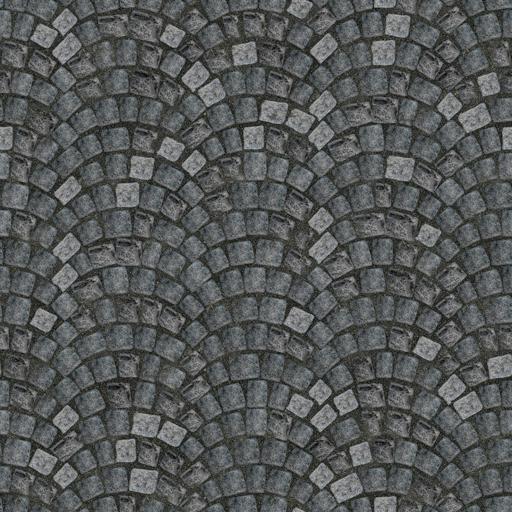
Tags: arch arches cobble cobblestone dark gray grey medival pavement paving stones stone wave